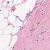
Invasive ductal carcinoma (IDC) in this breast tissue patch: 0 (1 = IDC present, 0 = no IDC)